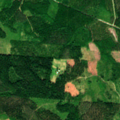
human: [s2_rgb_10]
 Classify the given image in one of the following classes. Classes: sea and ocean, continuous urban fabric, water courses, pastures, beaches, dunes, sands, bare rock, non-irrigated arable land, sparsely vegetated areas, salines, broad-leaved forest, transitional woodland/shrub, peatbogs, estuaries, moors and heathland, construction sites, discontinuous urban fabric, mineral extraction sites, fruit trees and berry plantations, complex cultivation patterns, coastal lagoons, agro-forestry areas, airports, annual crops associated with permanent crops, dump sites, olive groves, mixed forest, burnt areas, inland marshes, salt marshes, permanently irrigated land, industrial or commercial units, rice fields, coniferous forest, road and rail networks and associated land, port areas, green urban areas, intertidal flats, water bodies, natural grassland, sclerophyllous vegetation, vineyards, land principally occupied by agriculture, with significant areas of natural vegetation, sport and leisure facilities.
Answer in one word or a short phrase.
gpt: mixed forest, transitional woodland/shrub